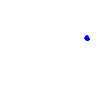
Particle: electron